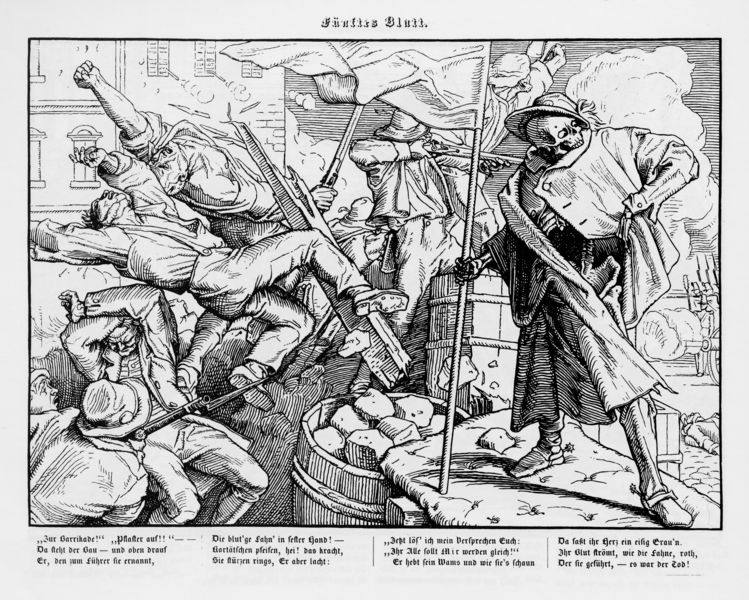
Titel: (V) Der Tod auf der Barrikade, fünftes Blatt von sechs Blättern aus dem Zyklus "Auch ein Totentanz aus dem Jahre 1848"
Künstler: Alfred Rethel
Standort: Aachen
Institution: Suermondt-Ludwig-Museum
Schlagwörter: himmel, kampf, mann, schatten, umhang, weiß, wolken, menschen, bewegung, fenster, grau, holz, hut, hüte, köpfe, licht, männer, paris, schwarz, symbol, szene, zeichnung, gebäude, haus, wolke, jacke, architektur, gesicht, rahmen, schädel, stein, steine, tod, tot, häuser, rauch, blatt, bühne, holzschnitt, schrift, papier, fassade, stab, fahne, flagge, grafik, graphik, linien, spalten, gewalt, krieg, schlacht, soldaten, karikatur, balken, fallen, gestalt, kanone, blut, maske, unterschrift, buch, linie, druck, druckgraphik, lithographie, druckgrafik, schraffur, radierung, stich, kupfer, seite, humor, illustration, ironie, pflastersteine, revolution, schwarzweiß, text, waffen, aufstand, faust, revolte, tote, waffe, volk, fass, allegorie, blat, lüge, skelett, totenkopf, gewehr, elend, mittelalter, fall, gedicht, sturz, trog, kanonen, flinte, fässer, stange, dürer, sporen, gewehre, emblem, kupferstich, fraktur, verse, flugblatt, grotesk, tonne, gerippe, kaltnadel, bajonett, barrikade, textspalten, barrikaden, seriendruck, schiessen, fallend, matraze, reim, machete, matratzr, strassenkampf, bro, fane, floret, pesonifikation, nschrift, kamopf, fünftes, deutch, straßenschlacht